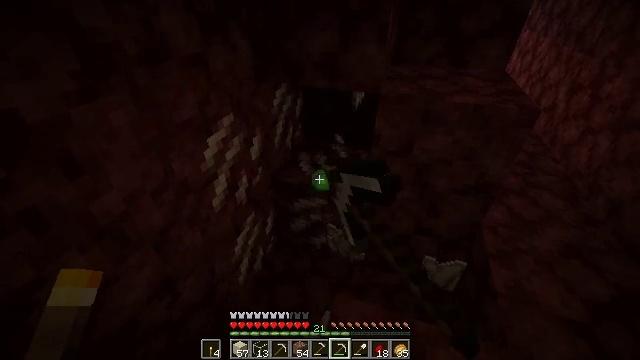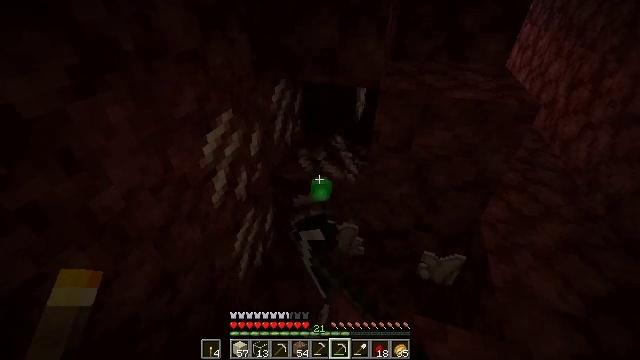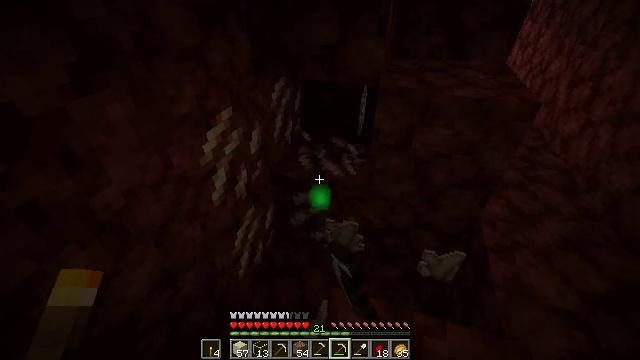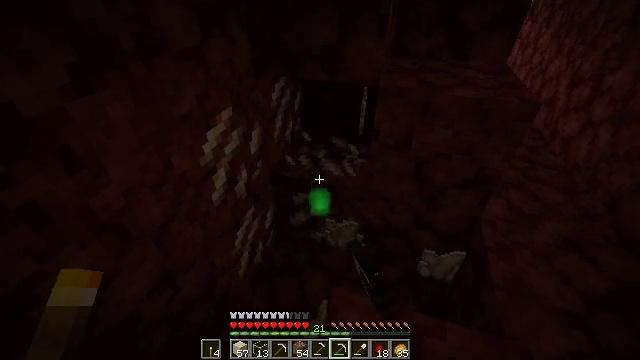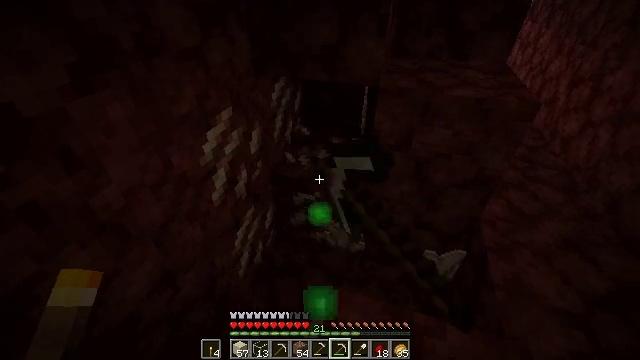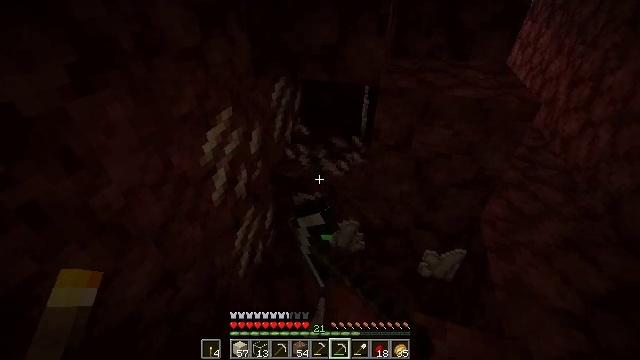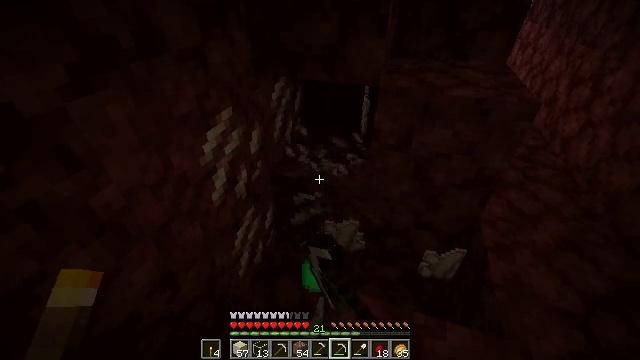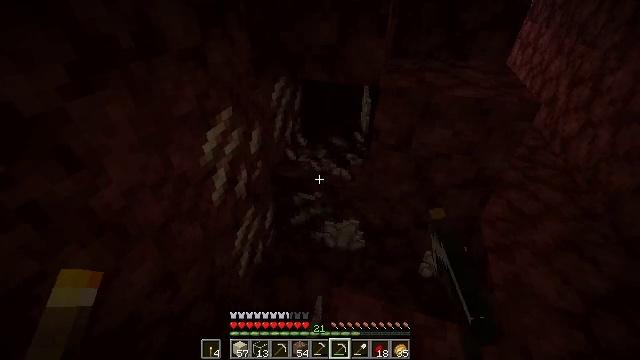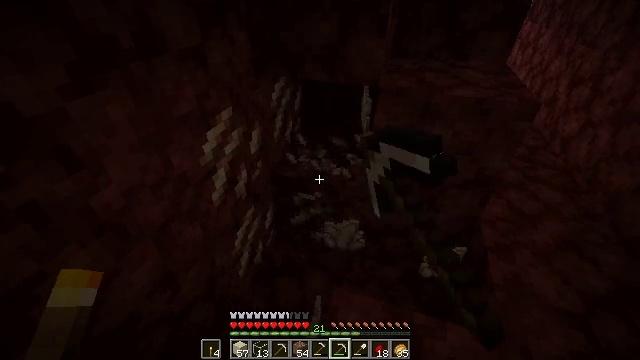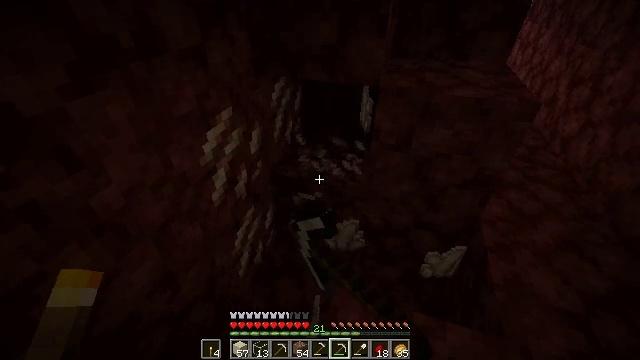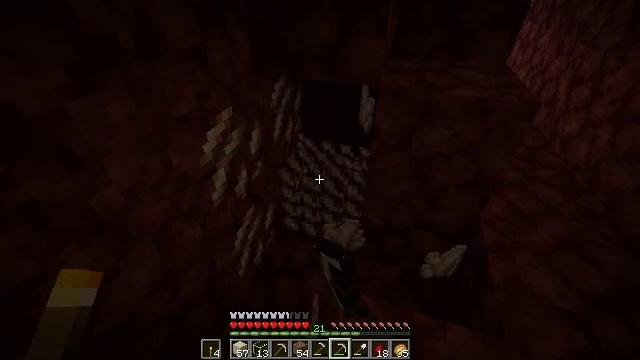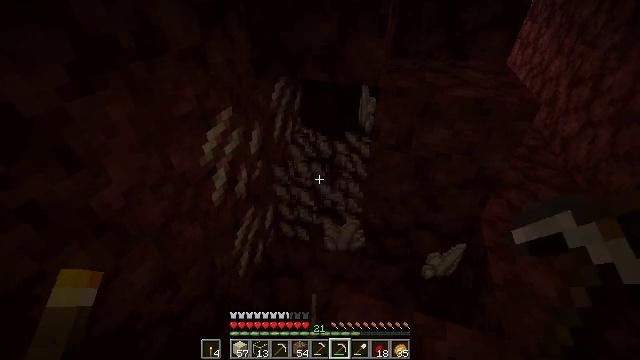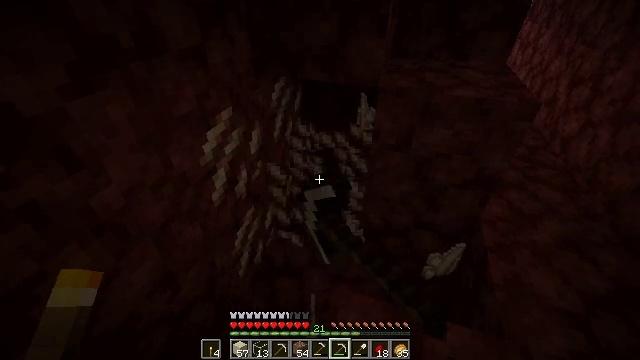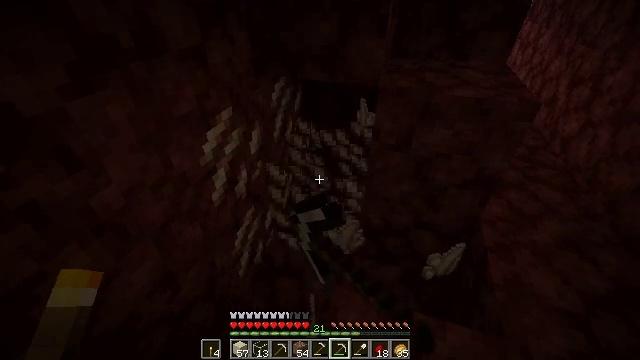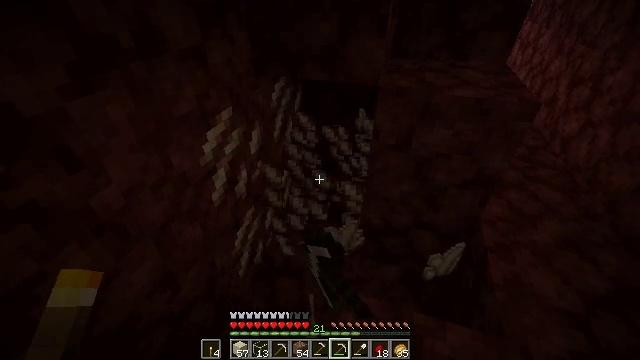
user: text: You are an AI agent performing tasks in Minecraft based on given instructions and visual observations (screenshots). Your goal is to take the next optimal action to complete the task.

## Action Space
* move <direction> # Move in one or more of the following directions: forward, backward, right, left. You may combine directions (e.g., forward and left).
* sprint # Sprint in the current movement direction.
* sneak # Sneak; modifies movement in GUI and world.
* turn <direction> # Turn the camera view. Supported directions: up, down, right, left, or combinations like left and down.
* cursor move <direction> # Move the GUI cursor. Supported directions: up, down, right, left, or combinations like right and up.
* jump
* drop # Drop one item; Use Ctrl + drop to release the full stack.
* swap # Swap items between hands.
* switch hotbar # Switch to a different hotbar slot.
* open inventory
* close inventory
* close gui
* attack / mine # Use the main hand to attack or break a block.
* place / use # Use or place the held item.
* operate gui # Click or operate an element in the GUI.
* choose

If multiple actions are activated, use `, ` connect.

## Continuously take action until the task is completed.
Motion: motion action
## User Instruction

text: Gather nether quartz ore with a pickaxe.
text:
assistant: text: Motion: attack / mine
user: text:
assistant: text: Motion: attack / mine
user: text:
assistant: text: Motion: attack / mine
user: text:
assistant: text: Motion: attack / mine
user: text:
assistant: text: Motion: attack / mine
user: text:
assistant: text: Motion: attack / mine
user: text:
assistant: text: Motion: attack / mine
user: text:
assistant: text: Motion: attack / mine
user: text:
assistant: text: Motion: attack / mine
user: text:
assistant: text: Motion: attack / mine
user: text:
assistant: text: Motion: attack / mine
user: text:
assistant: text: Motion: attack / mine
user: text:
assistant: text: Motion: attack / mine
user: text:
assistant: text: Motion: attack / mine
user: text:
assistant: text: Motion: attack / mine